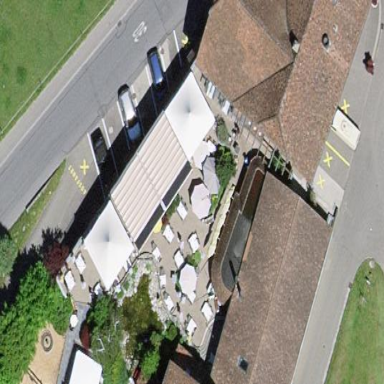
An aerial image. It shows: Outdoor seating area for leisure land.